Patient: sex M, age 47
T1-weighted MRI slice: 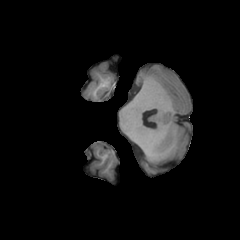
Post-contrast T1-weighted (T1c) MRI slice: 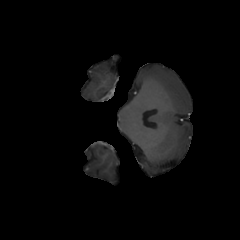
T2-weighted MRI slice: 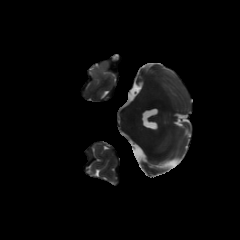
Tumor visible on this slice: no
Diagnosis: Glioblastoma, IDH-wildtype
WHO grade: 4